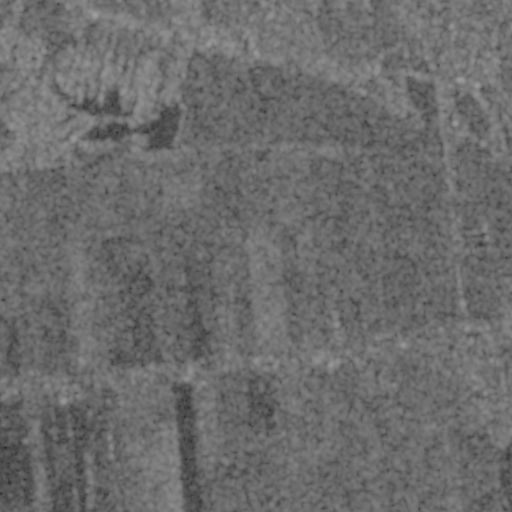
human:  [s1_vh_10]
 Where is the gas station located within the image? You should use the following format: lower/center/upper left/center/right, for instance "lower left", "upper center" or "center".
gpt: The gas station is located in the lower right of the image.
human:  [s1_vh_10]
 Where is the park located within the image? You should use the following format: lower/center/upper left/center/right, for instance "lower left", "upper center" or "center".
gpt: The park is located in the lower right of the image.
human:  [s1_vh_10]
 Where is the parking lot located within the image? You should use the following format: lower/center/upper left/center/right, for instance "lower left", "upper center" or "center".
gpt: There is no parking lot in the image.

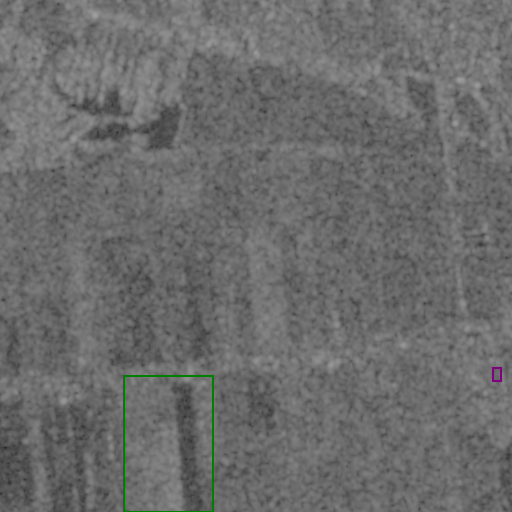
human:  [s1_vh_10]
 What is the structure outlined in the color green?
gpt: The structure outlined in green is a crop field.
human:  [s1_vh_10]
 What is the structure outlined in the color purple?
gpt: The structure outlined in purple is a park.
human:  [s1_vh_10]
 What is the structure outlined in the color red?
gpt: There is no red outline.